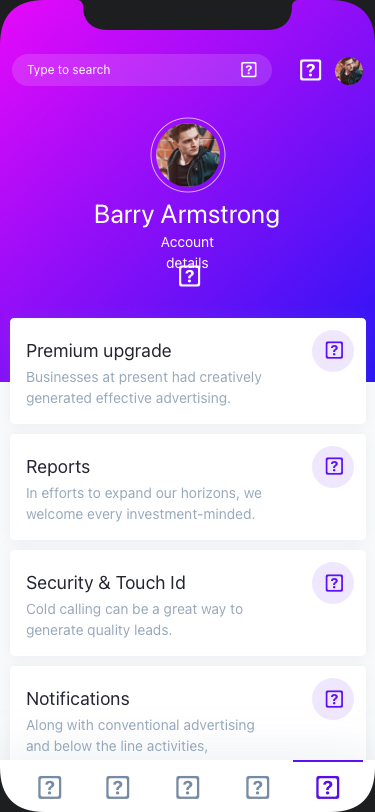
Text in this UI design:
Businesses at present had creatively generated effective advertising.
Premium upgrade

In efforts to expand our horizons, we welcome every investment-minded.
Reports

Cold calling can be a great way to generate quality leads.
Security & Touch Id

Along with conventional advertising and below the line activities, organizations.
Notifications

Barry Armstrong
Account details
